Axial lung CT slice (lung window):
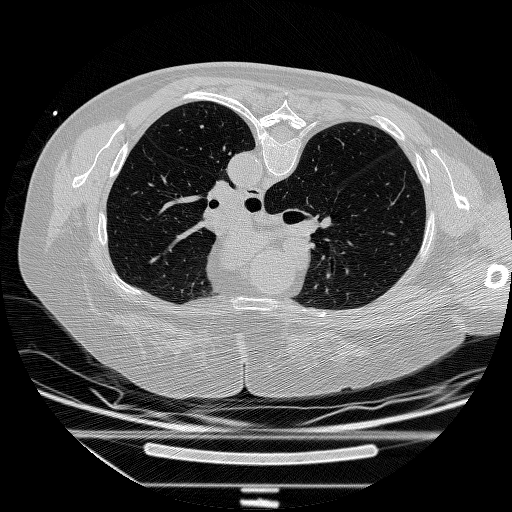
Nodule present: no